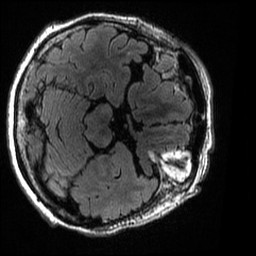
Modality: T2w
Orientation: axial
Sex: female
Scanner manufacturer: ge
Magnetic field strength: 3 T
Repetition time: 6 s
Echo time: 0.1259 s